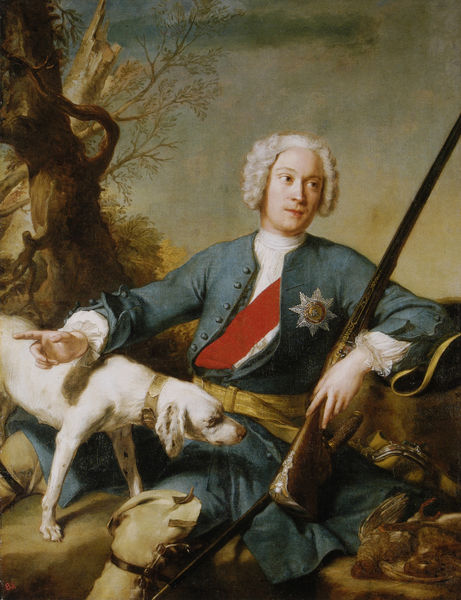
Titel: Alexandre Borisovitsch Kourakine
Künstler: Jean-Marc Nattier
Standort: Sankt Petersburg
Institution: Musée de l'Ermitage
Schlagwörter: baum, blau, blätter, gemälde, hand, himmel, mann, schatten, vogel, weiß, wolken, baumstämme, bäume, gelb, grün, landschaft, ocker, sitzen, äste, braun, elegant, finger, frisur, geste, grau, haar, hell, hintergrund, hut, licht, mund, nase, ölbild, blick, gürtel, hund, hunde, rot, tier, tiere, wolke, malerei, mode, rock, anzug, hemd, hose, jacke, jung, augen, band, barock, mensch, rahmen, stein, teller, tod, tot, ärmel, bildnis, hände, portrait, porträt, öl, ast, baumstamm, horizont, natur, stamm, vögel, zweige, sträucher, auge, gold, haare, mantel, sitzend, adel, bühne, pflanzen, england, knopf, locken, ohren, rokoko, seide, stock, bewölkt, perücke, schärpe, sitz, halsband, haltung, kahl, pause, rast, inszenierung, friedrich, wild, blue, hands, hat, könig, red, soldier, white, belt, collar, hair, lace, painting, sit, sitting, yellow, zeigefinger, halstuch, oil painting, metall, brown, knie, zeigen, knöpfe, kniestück, geneigt, offen, gestützt, kreuz, stern, portait, bewaffnet, militär, schwert, säbel, uniform, soldat, waffe, abzeichen, degen, dreispitz, offizier, orden, scherpe, stiefel, herrscher, tasche, fürst, jagd, rolle, beute, fasan, jäger, gewehr, lässig, jagdhund, clouds, man, sky, tree, geäst, prinz, richtung, sun, death, fingerzeig, pferdekopf, eyes, male, noble, sash, young man, adelig, flinte, adliger, fang, forest, huhn, deuten, lederhose, decoration, sitzender, chin, mouth, bird, buttons, dog, boots, french, gefüge, curls, preussen, baumstumpf, jagen, human, royal, perrücke, joker, trunk, renaissance, animal, herrchen, wildbrett, zeigegestus, jagdgewehr, kniehosen, figure, coulds, schnuppern, friedrich der grosse, medal, freimaurer, muskete, malteserkreuz, stick, forehead, shirt, verweis, brustband, star, zeigt, allonge, neoclassic, voge, point, leg, wig, weapon, nobility, gun, banner, hound, leather, sitzn, wealthy, lederbeutel, hunter, rifle, game, prücke, anglehnt, fasa, poulet, undefined, bag, hunting, musket, autum, hunt, 18th century, brows, apprentice, red sash, nobel, hunting dog, englishman, pointer, dead bird, spaniel, quail, dog collar, 흰색 모차르트 머리, 조총인가?, 흰색 목줄하고 있는 개, 젊은 사람, 파란색 옷, 태양모양 뱃지, 손으로 사진 왼쪽 가리키고 있음, spanial, buttins, trrunk